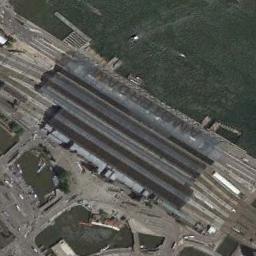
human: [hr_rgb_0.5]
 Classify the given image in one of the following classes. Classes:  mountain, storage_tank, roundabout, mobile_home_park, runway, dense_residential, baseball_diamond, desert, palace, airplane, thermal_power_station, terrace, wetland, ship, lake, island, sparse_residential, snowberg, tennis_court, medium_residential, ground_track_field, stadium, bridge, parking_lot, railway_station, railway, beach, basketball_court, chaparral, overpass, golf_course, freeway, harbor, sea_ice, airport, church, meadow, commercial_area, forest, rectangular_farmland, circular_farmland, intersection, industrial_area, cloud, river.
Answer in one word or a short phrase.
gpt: railway_station